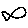
Label: fish